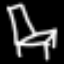
Label: chair